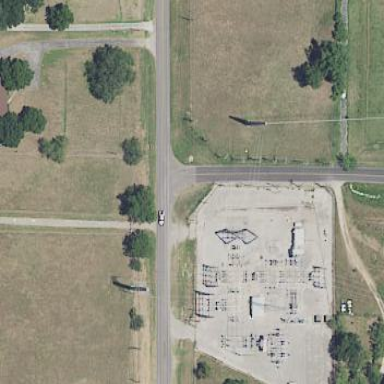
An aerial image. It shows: Distribution substation surrounded by fence.